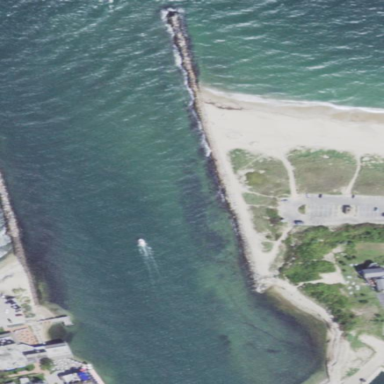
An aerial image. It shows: Breakwater structure.